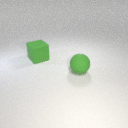
large green rubber sphere in front of large green rubber cube